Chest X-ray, PA view. Patient: 67 years old, sex F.
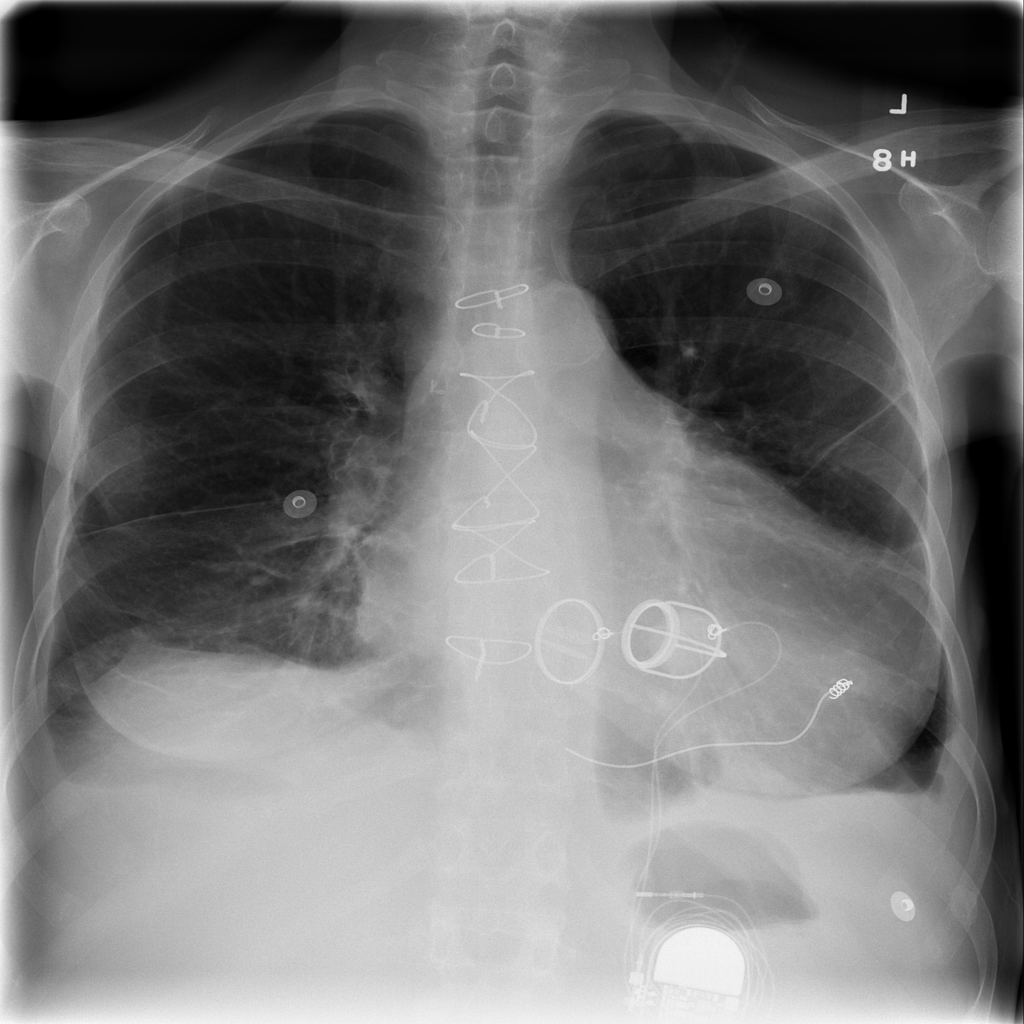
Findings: Effusion